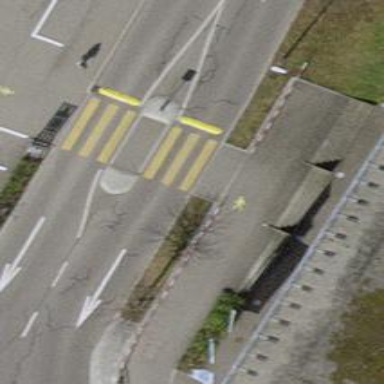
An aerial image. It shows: Uncontrolled crossing with zebra marking and island.